Question: I have the following object:

How can I search for it by only the startDate and endDate fields in the content sub-json?
I tried:
'''
collection.findOne(content: [startDate : givenStartDate, endDate : givenEndDate])
'''
But I guess this would return it only if the entry would have these specific dates but no evalDate, am I right?
How can I query just based on startDate and endDate?
Thanks!
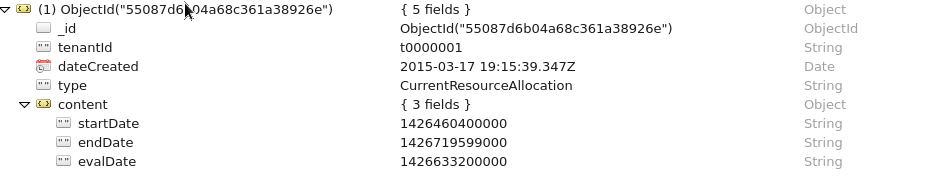
Answer: Try like below. You need to use <URL> operator for sub documents.
'''
collection.findOne("content.startDate" : givenStartDate, "content.endDate" : givenEndDate)
'''